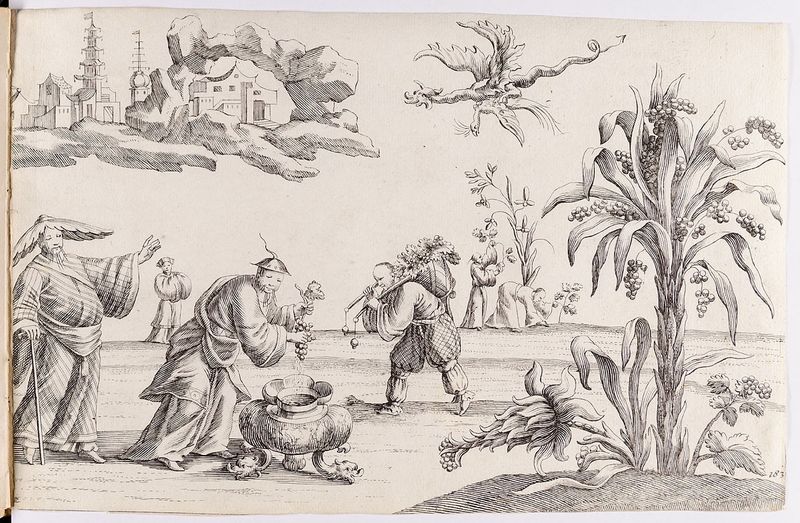
Titel: Chinadarstellung
Künstler: Martin Engelbrecht
Standort: Hamburg
Institution: Museum für Kunst und Gewerbe Hamburg
Schlagwörter: akt, mann, weiß, stadt, hut, hüte, männer, schwarz, haus, tiere, barock, häuser, figur, blatt, pflanzen, stock, frucht, krug, relief, topf, japan, papier, ernte, grafik, graphik, wein, palme, fotografie, photographie, buch, beeren, asien, druck, druckgraphik, druckgrafik, schraffur, stich, seite, dattel, buchseite, china, fabelwesen, gebunden, tempel, kochen, beere, traube, weintraube, kupferstich, ungeheuer, datteln, kessel, monster, wasserzeichen, ernten, dattelpalme, fabeltier, chinese, asiate, fabeltiere, japaner, phantastik, zwitterwesen, monstrum, das, pressen, reproduktionen, barockzeit, barockzeitalter, druckerzeugnisse, körper, völker, nationalitäten, gegenstände, ornamentstich, vorlageblätter, chinesendarstellungen, länder, fantastische, parallelwelt, phantasiewelt